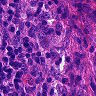
Metastatic tissue present: no